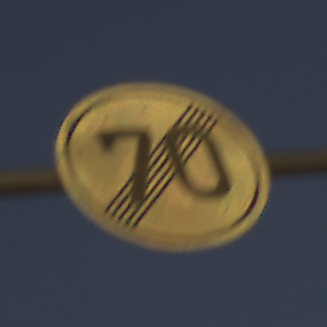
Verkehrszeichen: EndeGeschwindigkeit70
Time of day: SunriseSunset
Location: Outdoor (RoadRail)
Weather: PartlyCloudy
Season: NotSpecified
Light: Natural